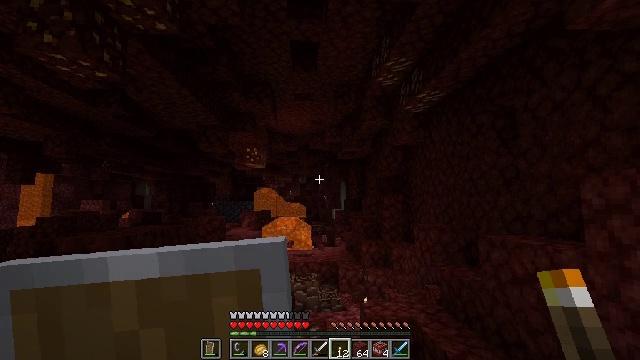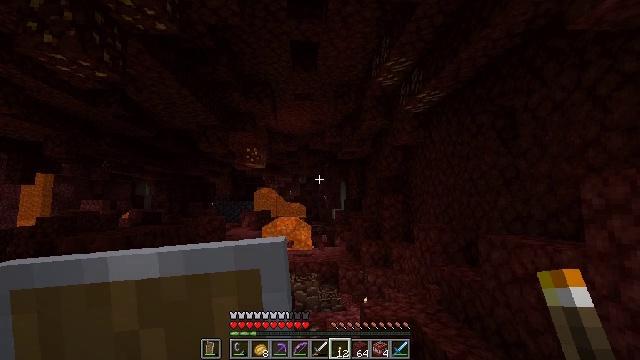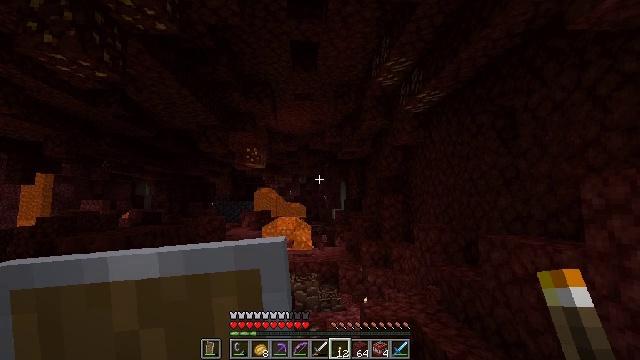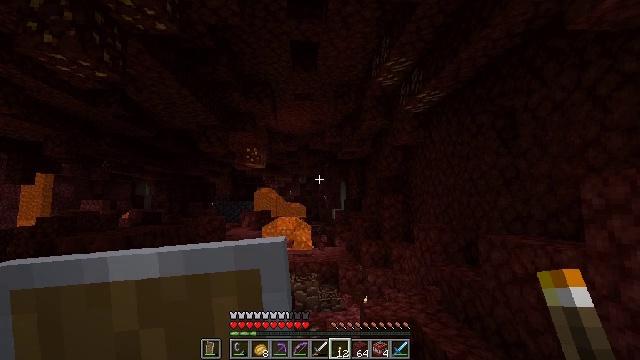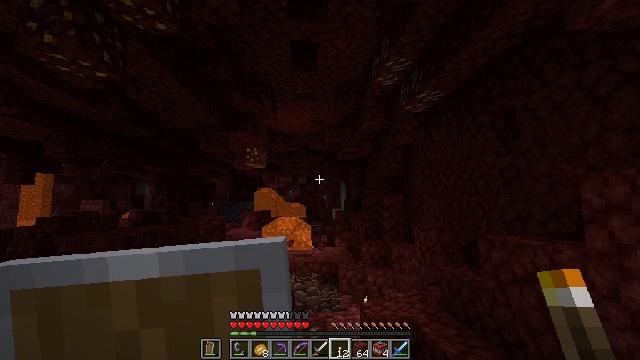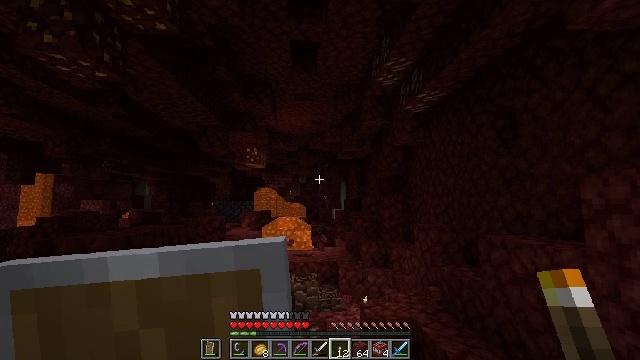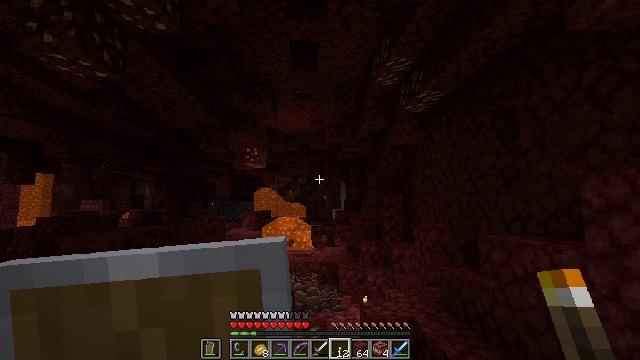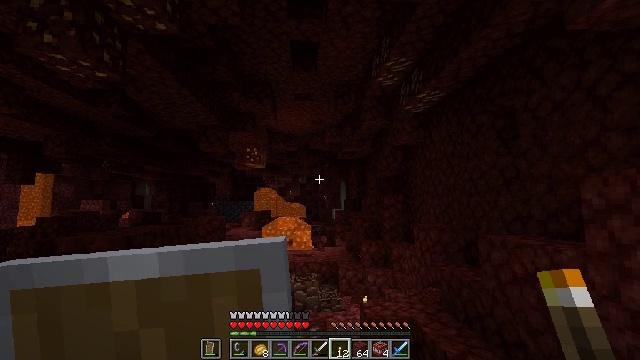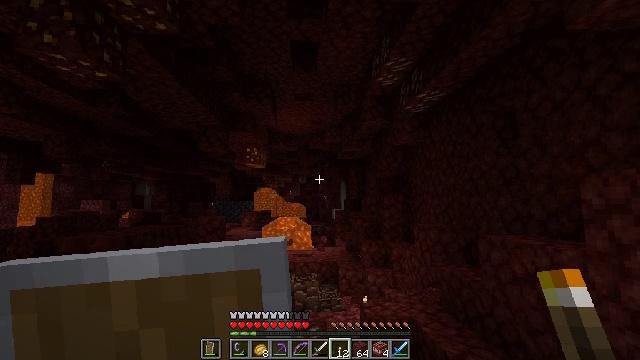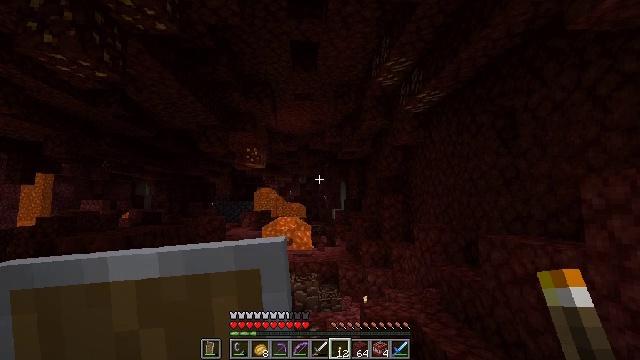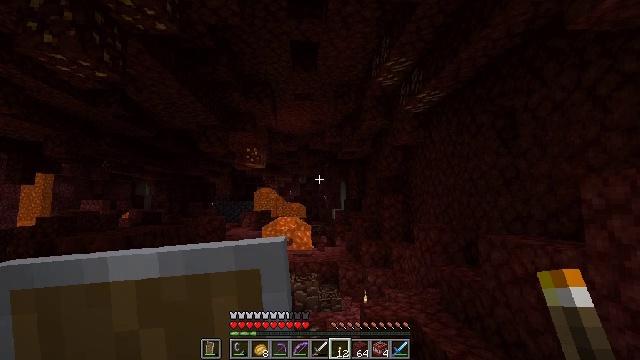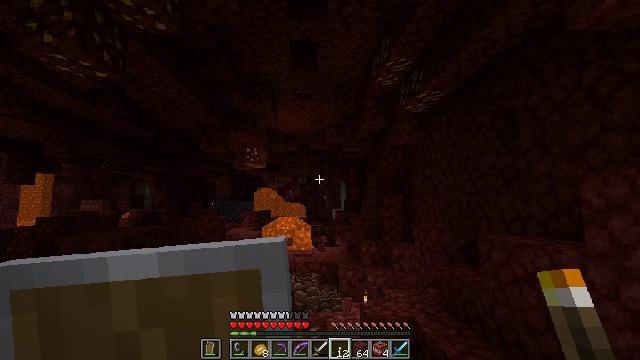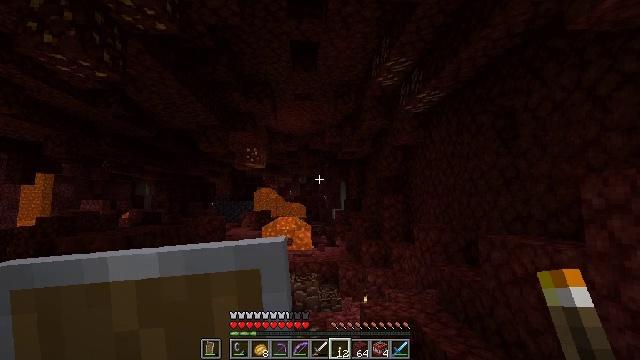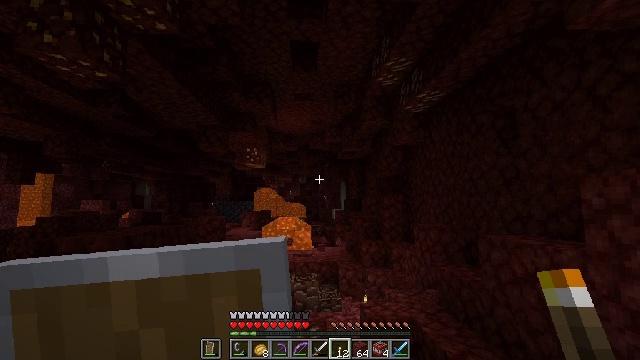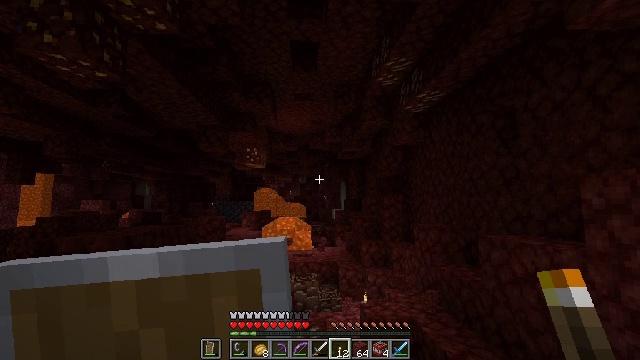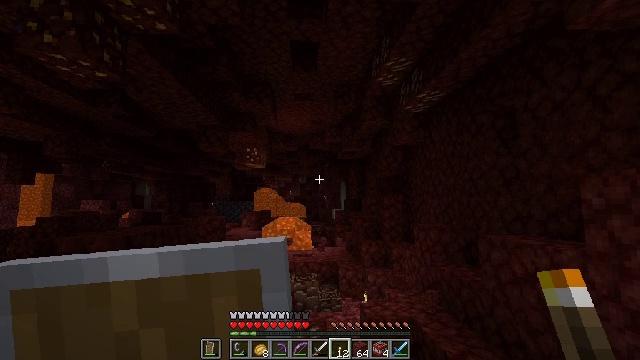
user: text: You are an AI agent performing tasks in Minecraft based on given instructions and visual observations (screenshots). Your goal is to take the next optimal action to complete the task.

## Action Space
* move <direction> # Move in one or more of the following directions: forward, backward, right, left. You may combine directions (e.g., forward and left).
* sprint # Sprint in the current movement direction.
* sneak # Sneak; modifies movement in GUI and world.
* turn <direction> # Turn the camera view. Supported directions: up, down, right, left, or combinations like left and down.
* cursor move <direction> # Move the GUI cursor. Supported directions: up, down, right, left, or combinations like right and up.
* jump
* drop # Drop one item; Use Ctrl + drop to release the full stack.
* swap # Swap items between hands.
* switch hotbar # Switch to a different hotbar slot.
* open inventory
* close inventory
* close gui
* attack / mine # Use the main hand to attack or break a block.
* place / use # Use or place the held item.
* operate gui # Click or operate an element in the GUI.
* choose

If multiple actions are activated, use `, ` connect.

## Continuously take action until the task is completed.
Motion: motion action
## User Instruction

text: Dig deep through the Nether to find ancient debris.
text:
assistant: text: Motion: no_op
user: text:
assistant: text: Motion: no_op
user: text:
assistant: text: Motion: no_op
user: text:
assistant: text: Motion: no_op
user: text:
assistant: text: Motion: no_op
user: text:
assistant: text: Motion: no_op
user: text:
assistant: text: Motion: no_op
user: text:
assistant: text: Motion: no_op
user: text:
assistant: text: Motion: no_op
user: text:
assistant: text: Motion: no_op
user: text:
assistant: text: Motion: no_op
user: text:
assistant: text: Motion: no_op
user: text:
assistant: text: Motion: no_op
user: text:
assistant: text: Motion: no_op
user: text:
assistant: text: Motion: no_op
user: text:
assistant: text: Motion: no_op
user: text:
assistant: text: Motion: no_op
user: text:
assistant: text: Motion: no_op
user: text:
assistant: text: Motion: no_op
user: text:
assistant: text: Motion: no_op
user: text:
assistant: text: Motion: no_op
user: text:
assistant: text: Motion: no_op
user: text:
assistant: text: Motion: no_op
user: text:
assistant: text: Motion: no_op
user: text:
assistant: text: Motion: no_op
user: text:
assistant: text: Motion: no_op
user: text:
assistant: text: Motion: no_op
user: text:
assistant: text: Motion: no_op
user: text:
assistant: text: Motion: no_op
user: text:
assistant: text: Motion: no_op